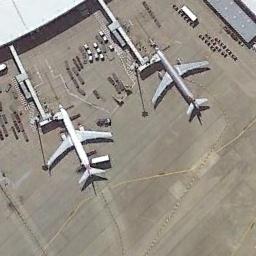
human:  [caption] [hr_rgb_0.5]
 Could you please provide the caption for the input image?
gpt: Two planes and many cars were stopped beside the terminal .

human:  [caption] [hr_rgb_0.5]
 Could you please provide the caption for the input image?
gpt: Both planes stopped at the corresponding gates .

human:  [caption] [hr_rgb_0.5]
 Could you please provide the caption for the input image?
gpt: Two planes parked next to the boarding bridges of a terminal and many facilities and cars beside .

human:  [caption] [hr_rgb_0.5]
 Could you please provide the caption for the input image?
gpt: Two airplanes were parked on the airport  beside the building .

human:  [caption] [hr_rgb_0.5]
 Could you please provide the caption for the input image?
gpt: Two planes are parked at the airport next to buildings .